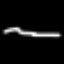
Label: airplane